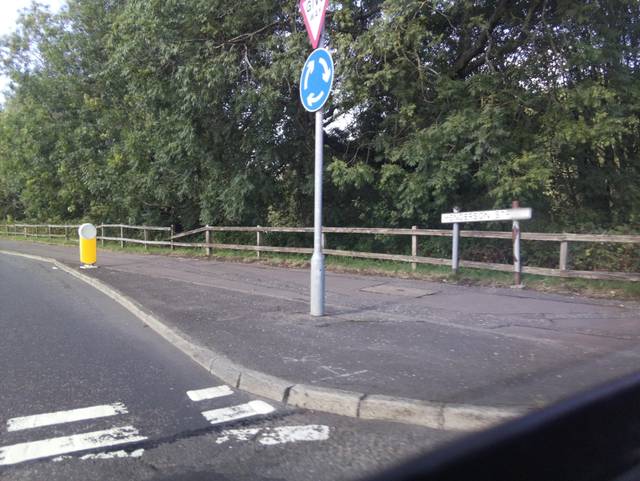
Region: United Kingdom
Coordinates: 56.156, -3.952